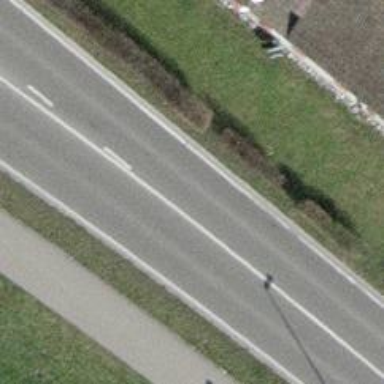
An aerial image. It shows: Secondary road with asphalt surface and no sidewalk.